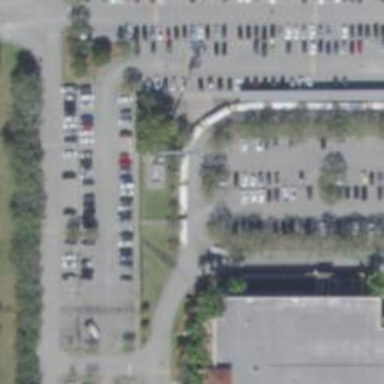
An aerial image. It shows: Parking aisle designated as service road.